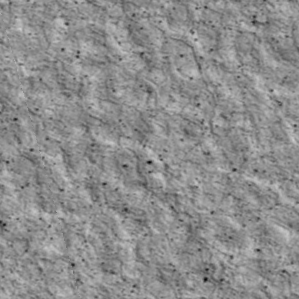
Label: non_frost